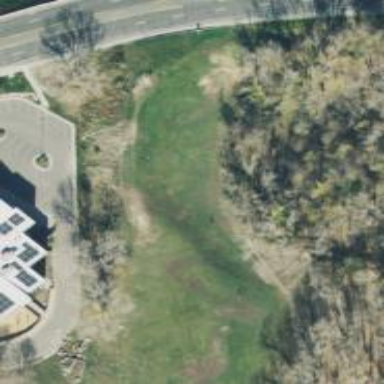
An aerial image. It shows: Disc golf tee.